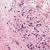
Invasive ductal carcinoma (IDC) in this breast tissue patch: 1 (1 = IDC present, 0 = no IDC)